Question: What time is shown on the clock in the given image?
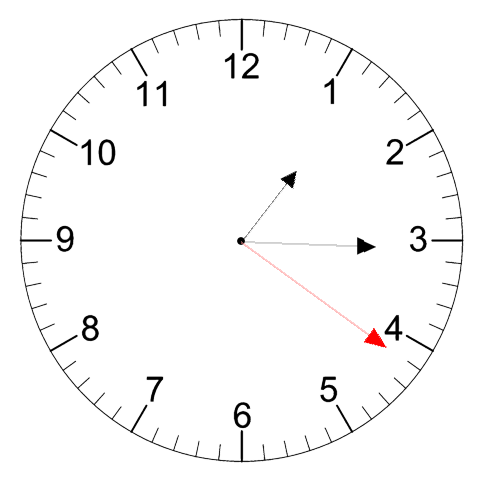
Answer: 01:15:21